Question: Firstly, I have a column like shown in this picture:

Users choose their timezone when they register. How would I go about interpreting time according to the user? In this situation I want users to be able to define when they want people to be active, so IE Bob wants to search for users who are active from 9am to 12pm. What timestamps would I need to insert into the database so that users could search in this manner?
I was also asking on exactly how to find if one time overlaps with another, however the cross time formatting is essential to this. I will include this code snippet of how I found if times were overlapping. Thanks Pekka for the proper answer too.
'''
<?php
date_default_timezone_set('UTC');
$min = strtotime('9am');
$max = strtotime('12pm');
echo $min. ',' .$max . '<br/>';
date_default_timezone_set('America/Chicago');
$mina = strtotime('11pm');
$maxa = strtotime('5am');
echo 'User plays between' . date("g:ia", $min) . ' and ' . date("g:ia", $max) . '<br />';
echo 'You play between' . date("g:ia", $mina) . ' and ' . date("g:ia", $maxa) . '<br />';
if((($mina >= $min) And ($mina <= $max)) Or (($maxa <= $max) And ($maxa >= $min))
Or (($min >= $mina) And ($min <= $maxa)) Or (($max <= $maxa) And ($max >= $mina))
) {
$blend = 'True';
} else {
$blend = 'False';
}
if($maxa === $min Or $mina === $max) $blend = 'False';
echo $blend;
?>
'''
With this example you will see that 9am-12pm UTC overlaps with 11pm-5am America/Chicago
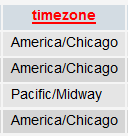
Answer: See <URL>
Bottom line: store UTC timestamps internally, translate all user input from and to their preferred time zone. That's pretty much it.